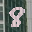
Label: 8